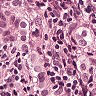
Metastatic tissue present: yes